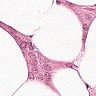
Metastatic tissue present: yes